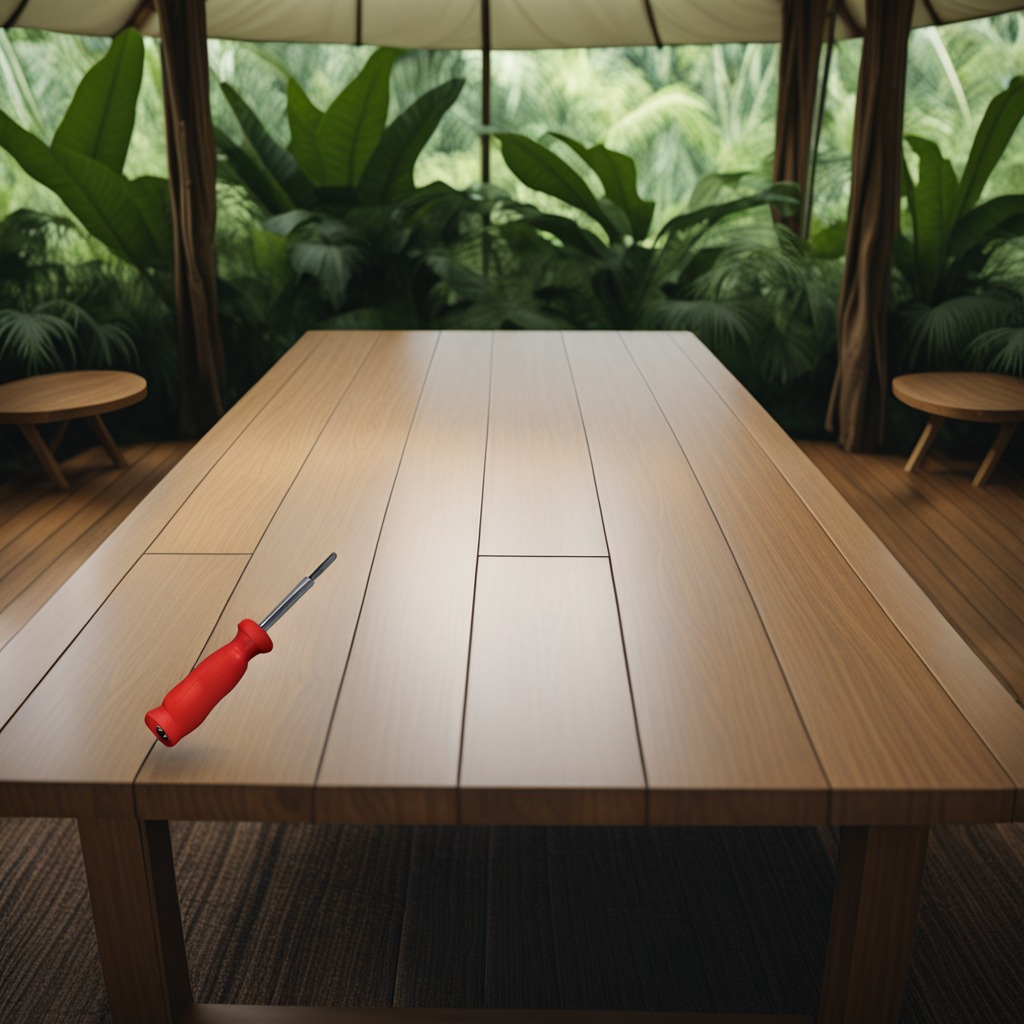
A screwdriver lies on a wooden table inside a jungle field workshop tent humid ambient light worn but